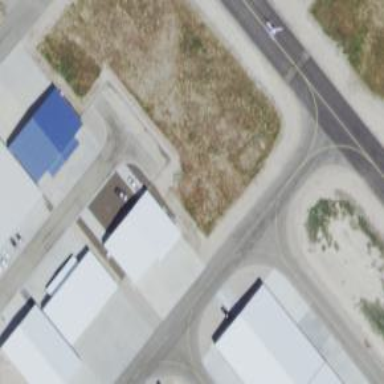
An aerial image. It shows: Image of taxiway at airport.